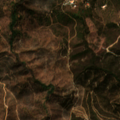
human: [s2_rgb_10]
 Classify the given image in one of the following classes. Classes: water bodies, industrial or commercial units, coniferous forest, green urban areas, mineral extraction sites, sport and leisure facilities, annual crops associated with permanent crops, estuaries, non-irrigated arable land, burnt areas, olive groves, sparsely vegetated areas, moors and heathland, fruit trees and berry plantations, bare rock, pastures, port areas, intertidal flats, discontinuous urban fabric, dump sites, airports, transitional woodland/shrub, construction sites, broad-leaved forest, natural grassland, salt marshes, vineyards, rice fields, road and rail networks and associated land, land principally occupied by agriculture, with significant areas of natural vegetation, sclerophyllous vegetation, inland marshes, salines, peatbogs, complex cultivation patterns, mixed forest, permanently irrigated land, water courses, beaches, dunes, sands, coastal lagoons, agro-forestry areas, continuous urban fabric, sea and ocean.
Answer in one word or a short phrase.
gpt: broad-leaved forest, sclerophyllous vegetation, transitional woodland/shrub